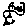
Label: bird